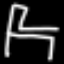
Label: chair